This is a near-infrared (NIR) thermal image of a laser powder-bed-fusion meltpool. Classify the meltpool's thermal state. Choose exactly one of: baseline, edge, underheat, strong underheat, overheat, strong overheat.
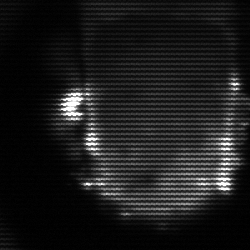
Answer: baseline